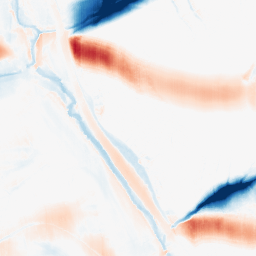
Category: morphological
Decomposition family: morphological_ellipse
Decomposition parameters: operation: average
width: 50
height: 10
Upsampling method: quintic
Upsampling parameters: scale: 8
Upsampling scale: 8